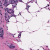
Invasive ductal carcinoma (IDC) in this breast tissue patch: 1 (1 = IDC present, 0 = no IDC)